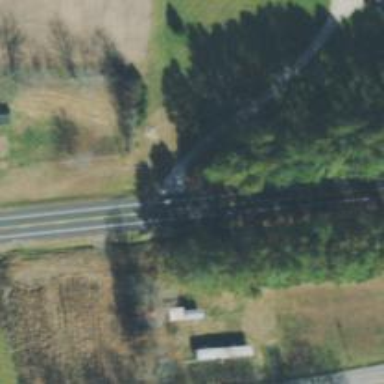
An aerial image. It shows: Driveway leading to service road.